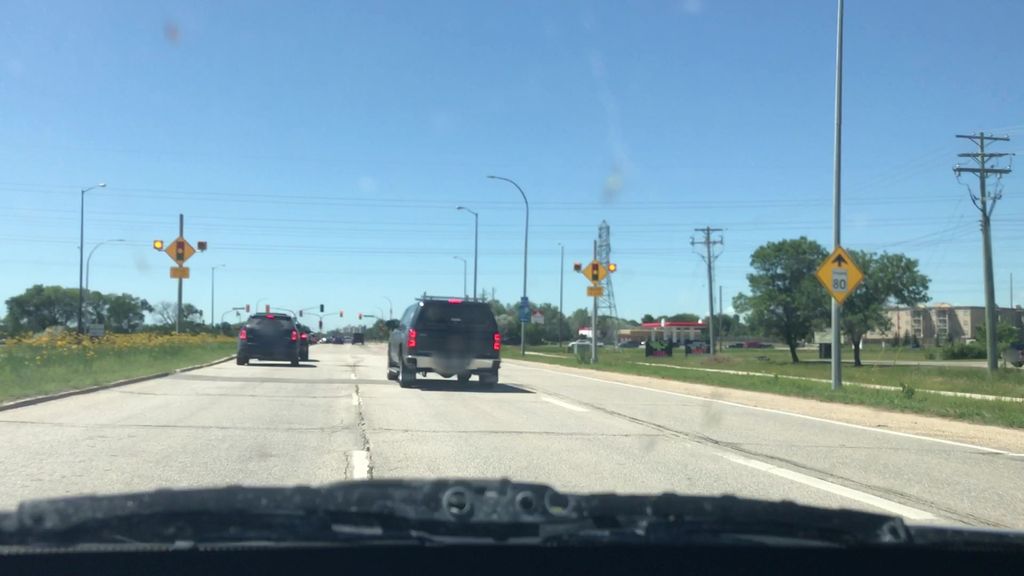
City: winnipeg